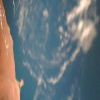
Label: water